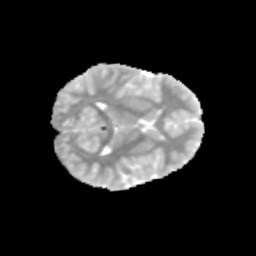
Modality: MD
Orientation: axial
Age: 10
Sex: female
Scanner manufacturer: siemens
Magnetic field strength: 3 T
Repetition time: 3.8 s
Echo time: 0.07 s